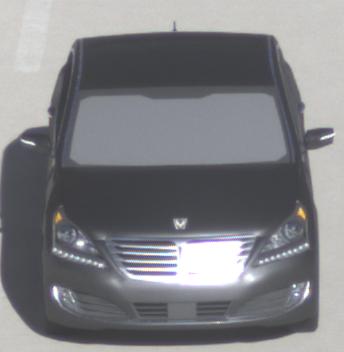
Make: Hyundai
Model: Equus
Detailed model: Gen. 2 VI
Model produced from: 2009
Model produced until: 2016
Doors: 4
Color: gray
Road condition: dry road
Daytime: morning or afternoon
Contrast: high contrast